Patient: sex M, age 80
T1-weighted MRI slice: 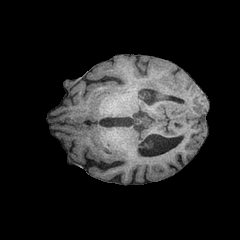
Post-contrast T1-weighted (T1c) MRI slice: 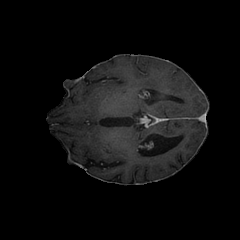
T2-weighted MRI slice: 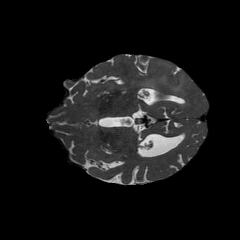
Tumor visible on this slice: yes
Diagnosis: Glioblastoma, IDH-wildtype
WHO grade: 4